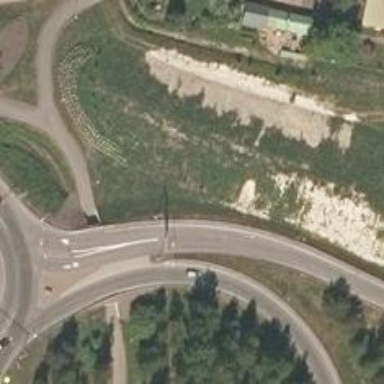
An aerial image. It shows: Trunk link highway.